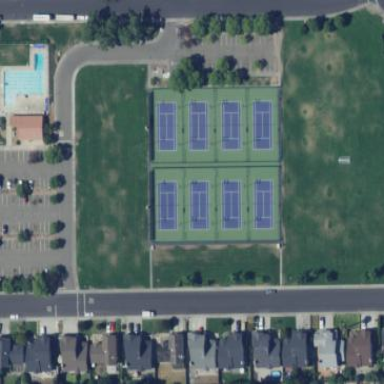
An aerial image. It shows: Asphalt tennis court.